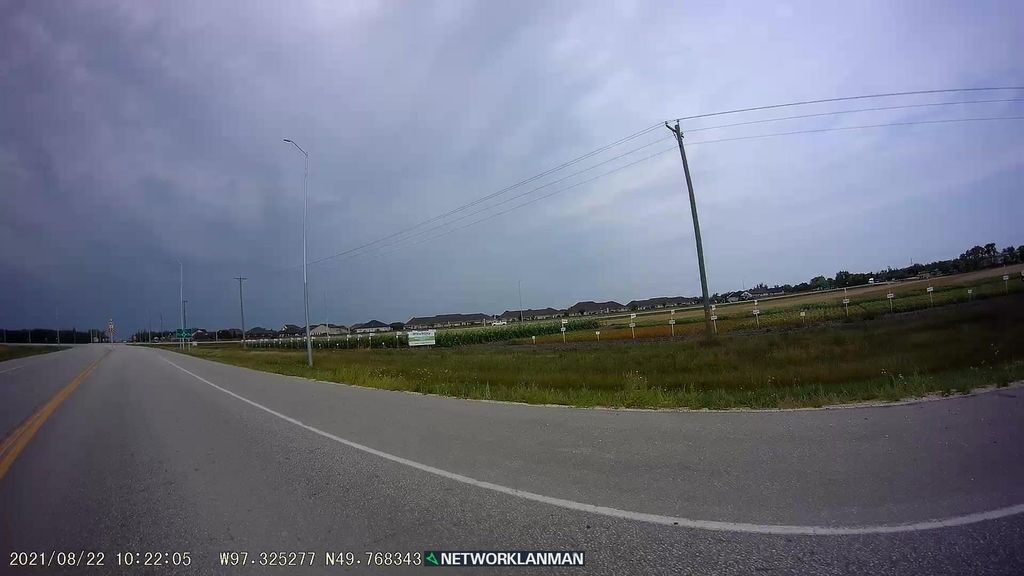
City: winnipeg